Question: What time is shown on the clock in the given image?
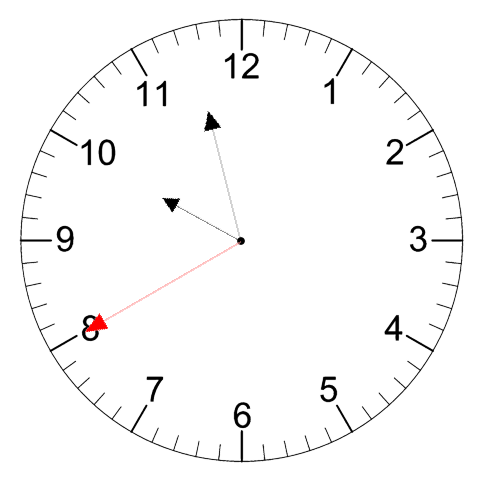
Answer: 09:57:40